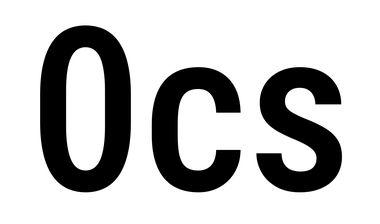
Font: Roboto_Condensed_Medium